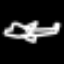
Label: airplane